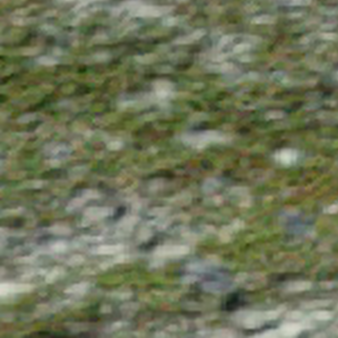
Label: other